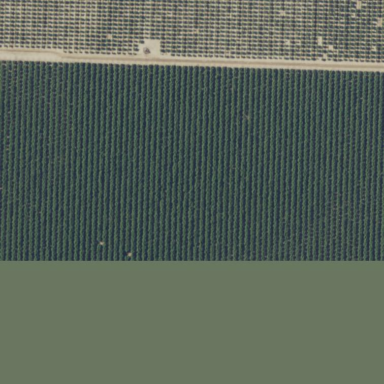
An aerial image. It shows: Vineyard.